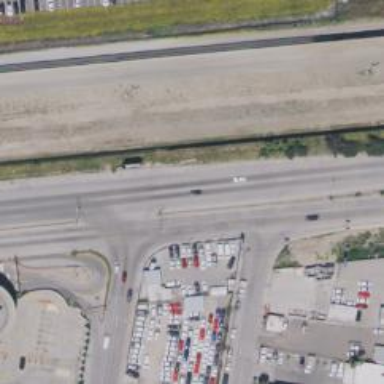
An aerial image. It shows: Trunk highway.